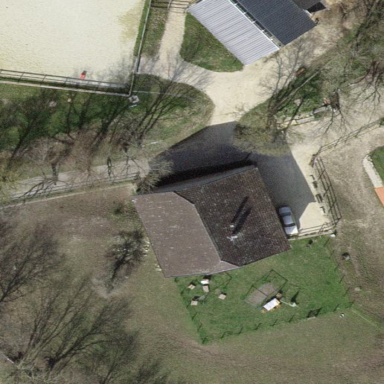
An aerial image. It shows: Farm building.